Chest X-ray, PA view. Patient: 57 years old, sex F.
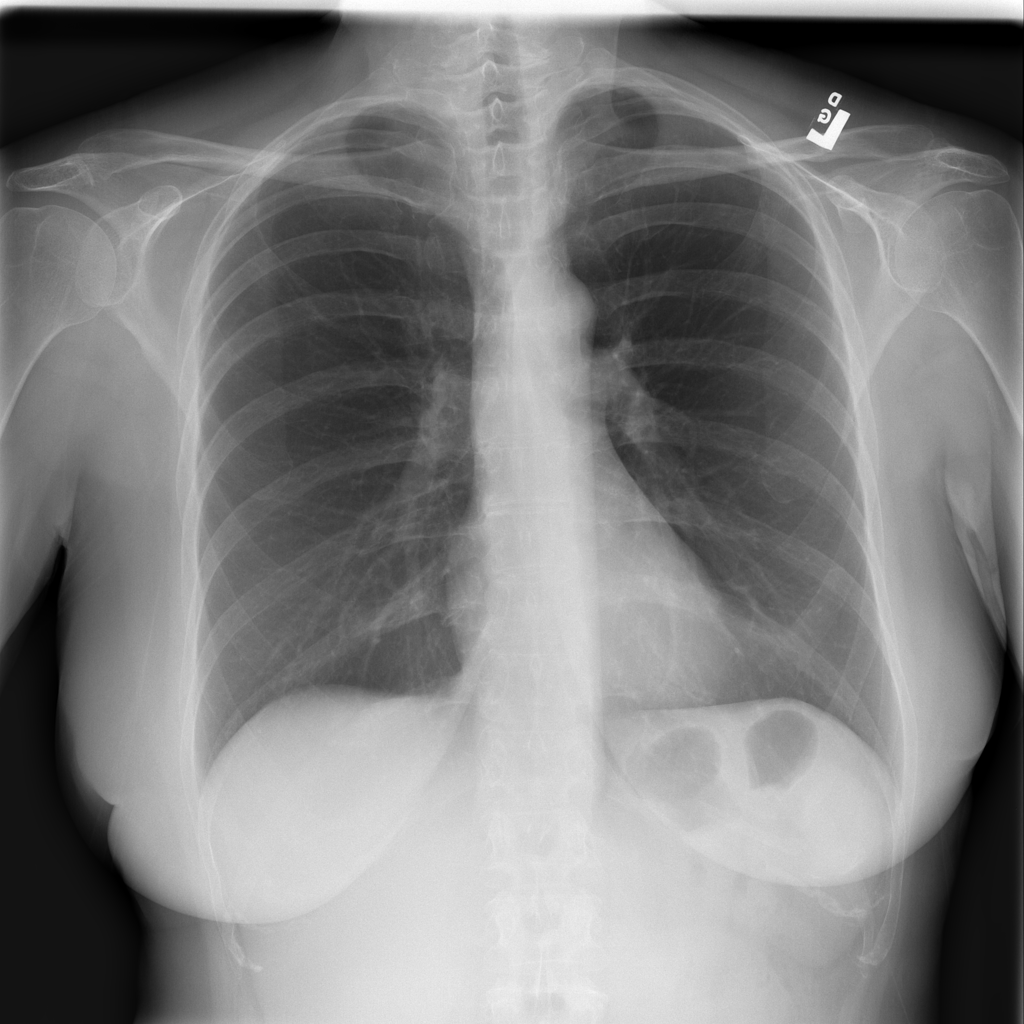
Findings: No Finding